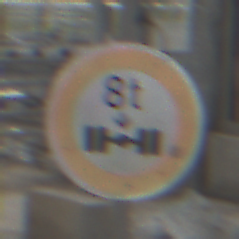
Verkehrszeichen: TatsaechlicheAchslast
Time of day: Midday
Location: Roofed (Special)
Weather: Overcast
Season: NotSpecified
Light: Natural